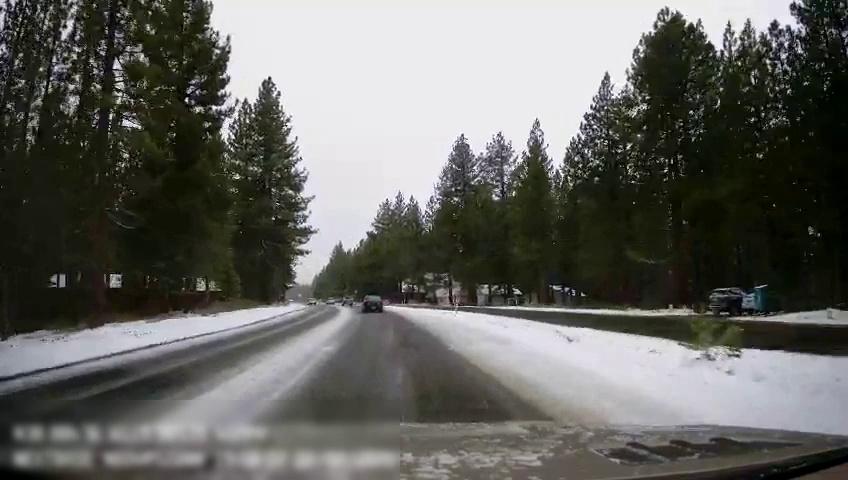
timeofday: Day
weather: Snowy
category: Drivable Space
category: Drivable Space
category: Vehicles | SUV
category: Vehicles | Car
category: Vehicles | Car
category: Vehicles | Car
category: Vehicles | SUV
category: Vehicles | Car